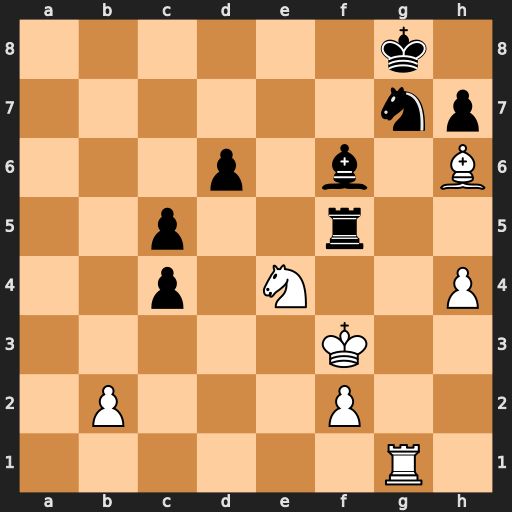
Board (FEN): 6k1/6np/3p1b1B/2p2r2/2p1N2P/5K2/1P3P2/6R1
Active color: w
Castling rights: -
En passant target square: -
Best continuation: Kg4 Be5 f4 Bd4 Bxg7 Bxg1 Kxf5 Kxg7 Nxd6